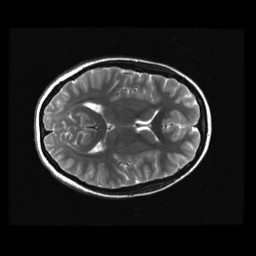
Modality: T2w
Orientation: axial
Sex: female
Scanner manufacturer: ge
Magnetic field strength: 3 T
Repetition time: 5 s
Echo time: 0.1012 s